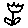
Label: flower